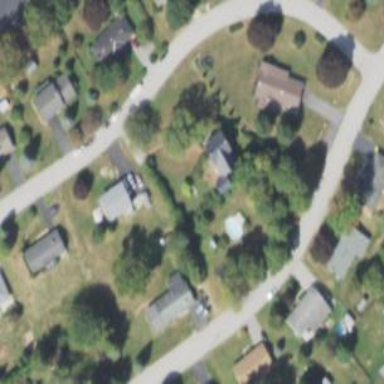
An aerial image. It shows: Neighborhood.